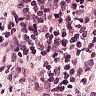
Metastatic tissue present: no